Interaction volume radius: 5 \u00c5
Interaction volume height: 25 \u00c5
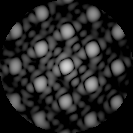
Disorder parameter: 0.1076